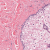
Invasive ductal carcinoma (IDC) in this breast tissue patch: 0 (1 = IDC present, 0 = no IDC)